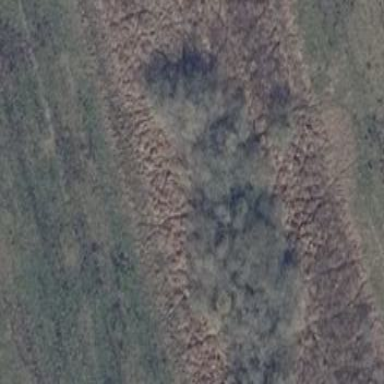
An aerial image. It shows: Area covered in scrub vegetation.